Interaction volume radius: 5 \u00c5
Interaction volume height: 25 \u00c5
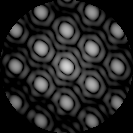
Disorder parameter: 0.02165